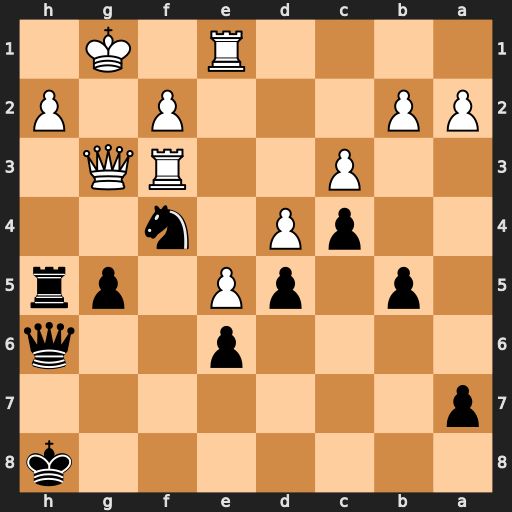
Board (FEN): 7k/p7/4p2q/1p1pP1pr/2pP1n2/2P2RQ1/PP3P1P/4R1K1
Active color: b
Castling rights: -
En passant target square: -
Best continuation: Rh3 Ree3 Rxg3+